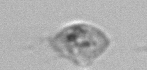
Label: Amoeba